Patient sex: F
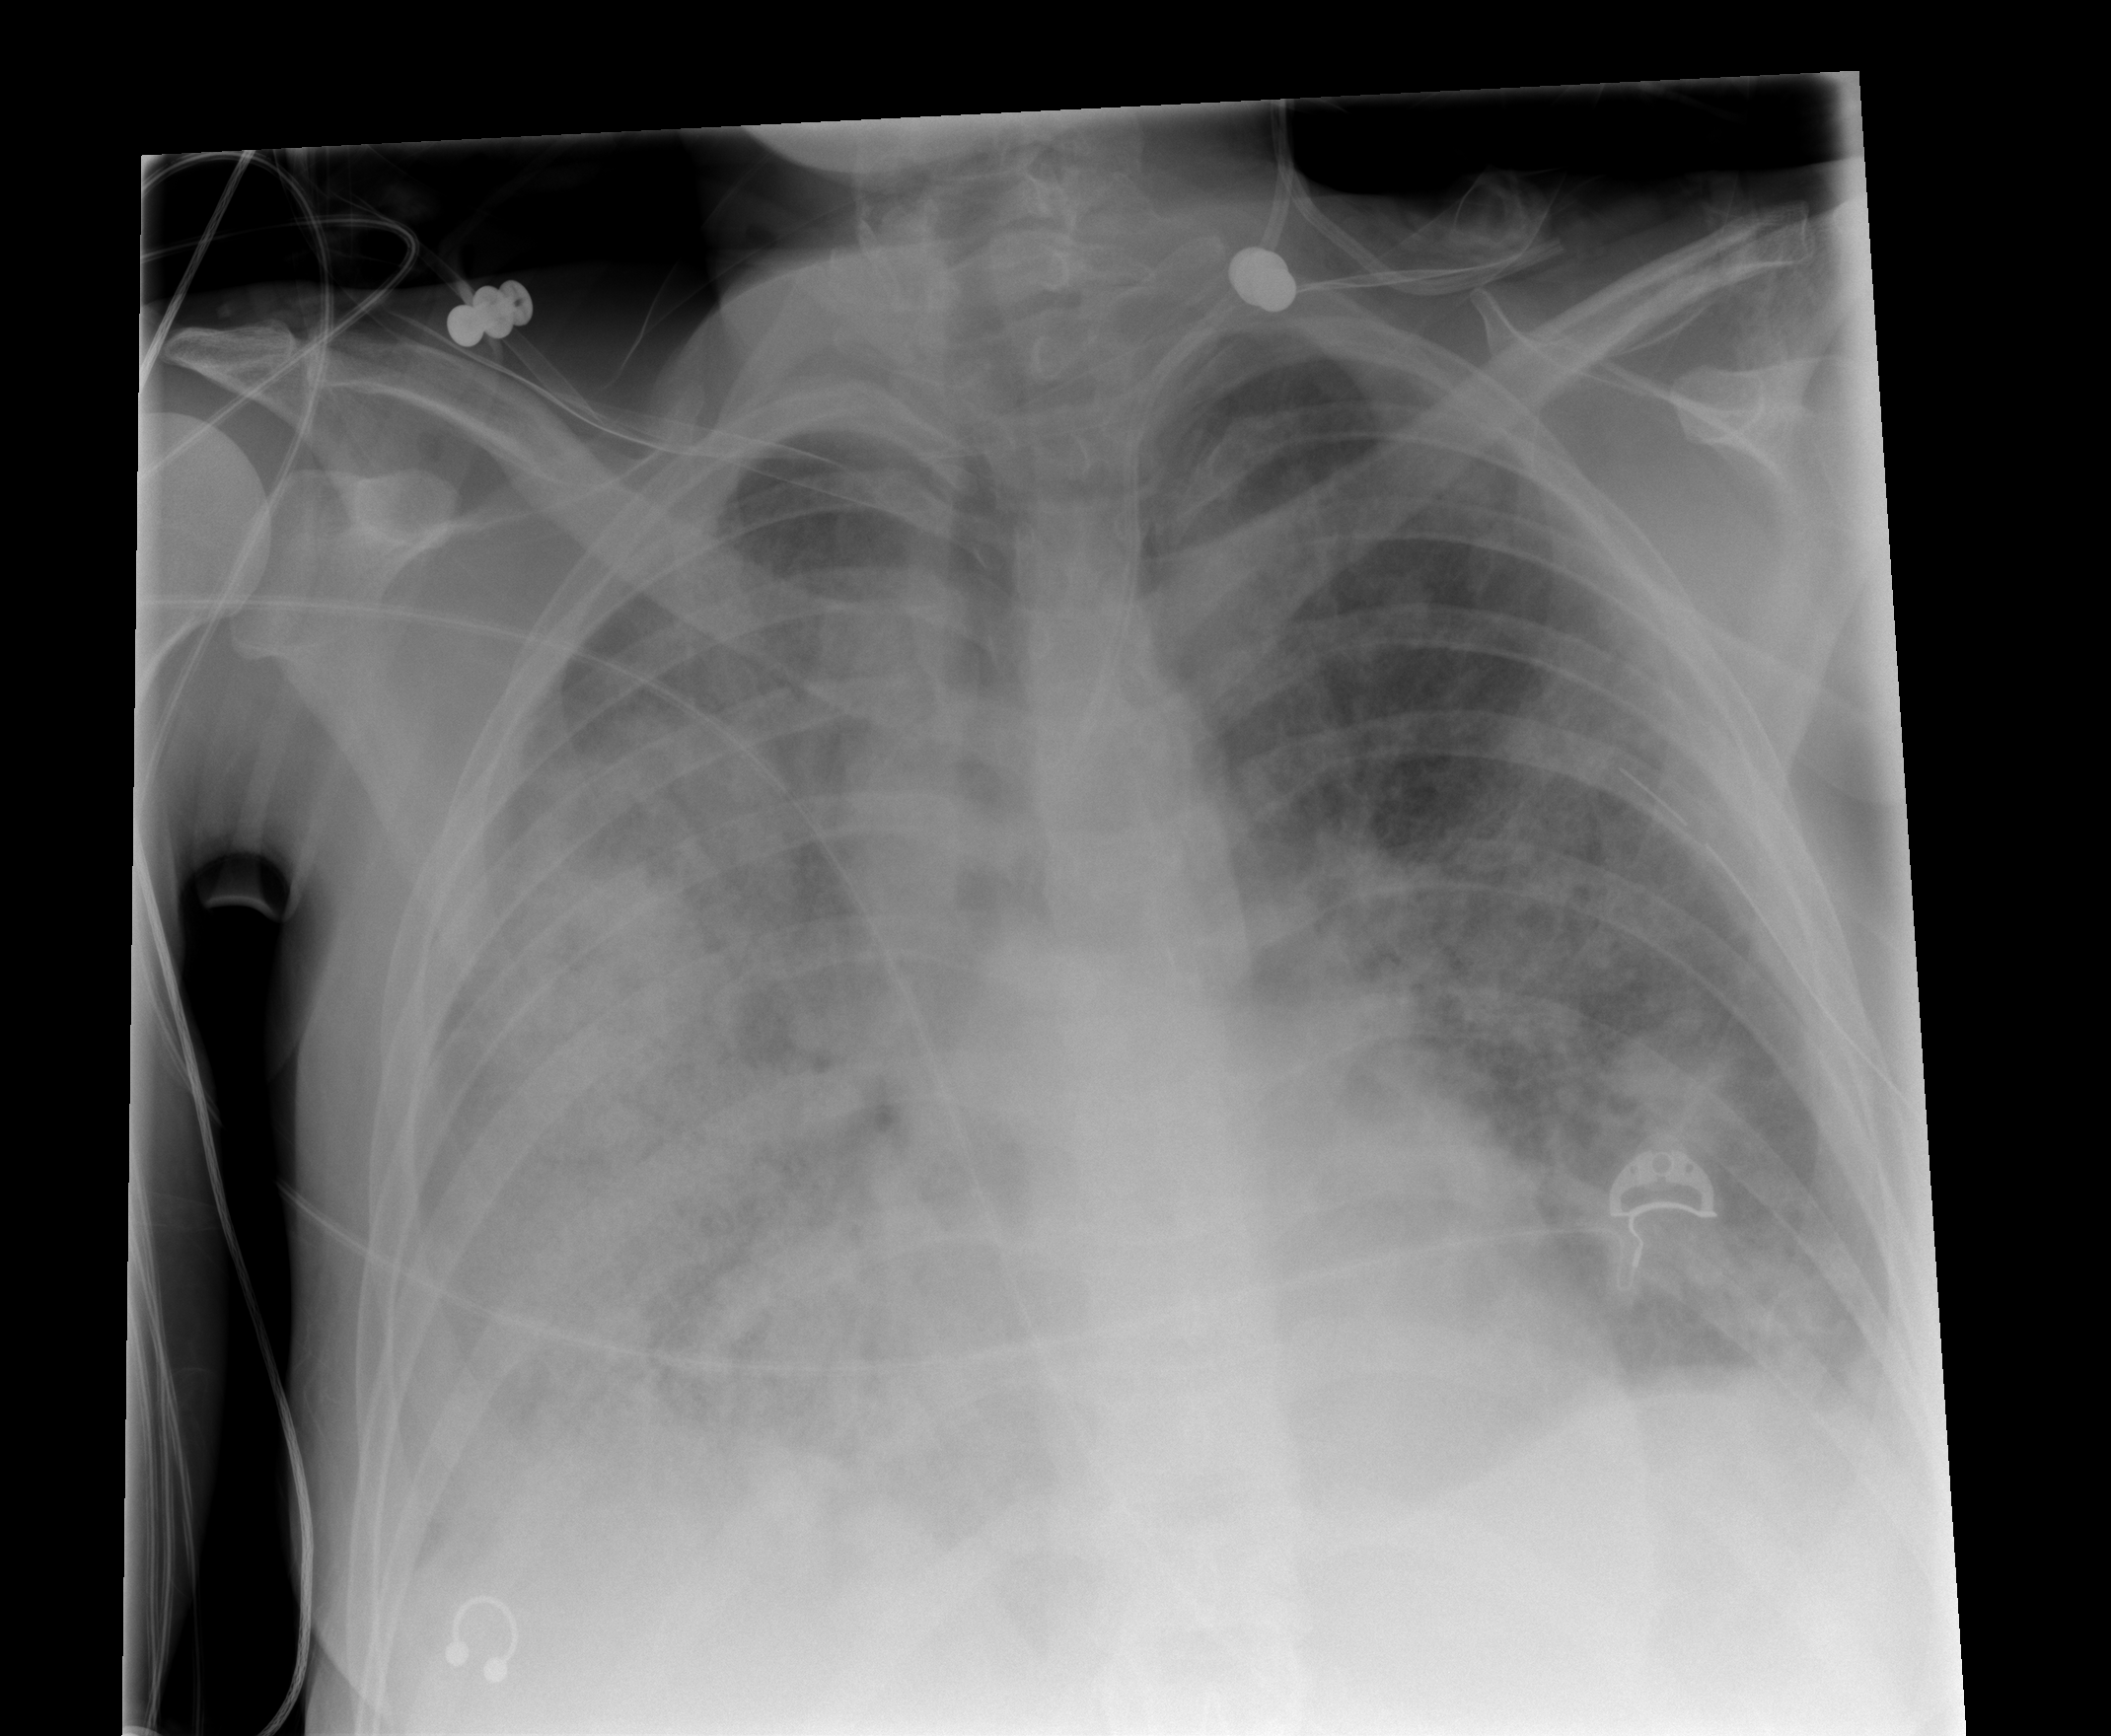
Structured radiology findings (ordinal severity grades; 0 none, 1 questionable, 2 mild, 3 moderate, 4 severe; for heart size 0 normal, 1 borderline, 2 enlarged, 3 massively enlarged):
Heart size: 0
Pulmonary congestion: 2
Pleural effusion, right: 3
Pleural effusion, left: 2
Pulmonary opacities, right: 4
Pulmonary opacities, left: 3
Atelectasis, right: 4
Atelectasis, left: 3